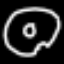
Label: donut